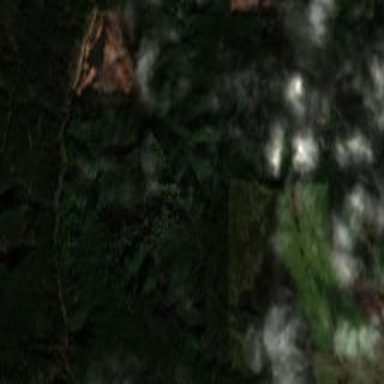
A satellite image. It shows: Forest area.